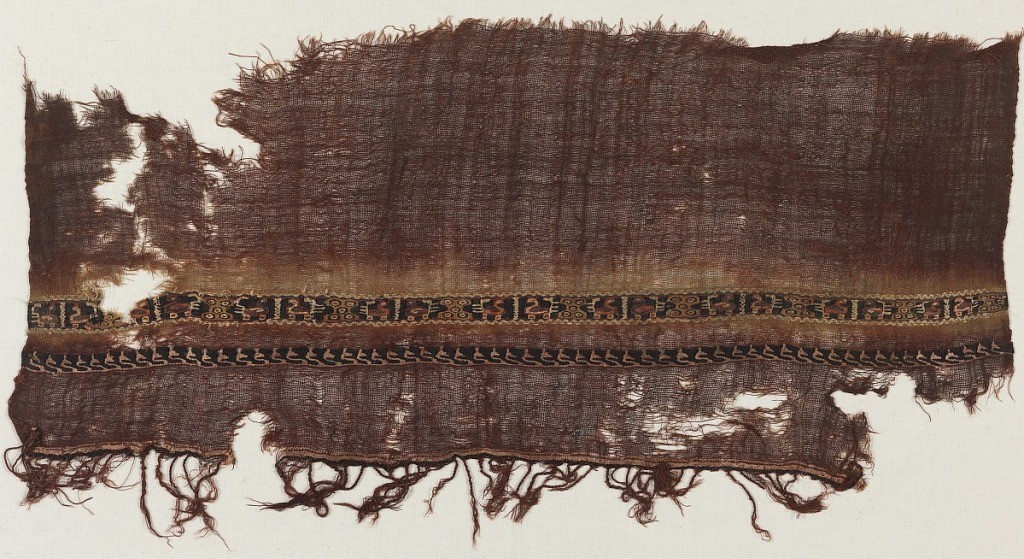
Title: Fragment
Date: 10th–12th century
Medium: linen, wool Technique: plain weave, resist dyed, tapestry weave, wefts single, eccentric wefts, slits, vertical wrapping
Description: One end of a loosely woven plain weave wool fabric with tapestry woven bands at one one. One band derived from Arabic script in black and ivory. The wider band a repeat of units containing two birds and a polychrome geometric band. The wider band reserved in the dying of the fabric to produce a deep red. Warp fringe at bottom.